Question: I wish all requests to <URL>
This is the rule i've got in web.config to do the rewrite
'''
<rule name="Canonical Hostname" stopProcessing="false">
<match url="(.*)" />
<conditions logicalGrouping="MatchAll" trackAllCaptures="false">
<add input="{HTTP_HOST}" pattern="^(www\.)(.*)$" />
</conditions>
<action type="Redirect" url="http://{C:2}{REQUEST_URI}" redirectType="Permanent" />
</rule>
'''
but all requests to <URL> fail

Do I need to do anything at the DNS level, ie: CNAME records, or should that IIS rule take care of everything?
The site is an Azure Standard Website if that matters.
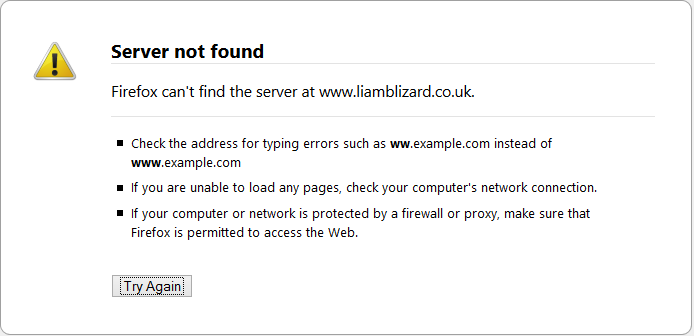
Answer: At your DNS, update the www CNAME record to point to liamblizard.co.uk